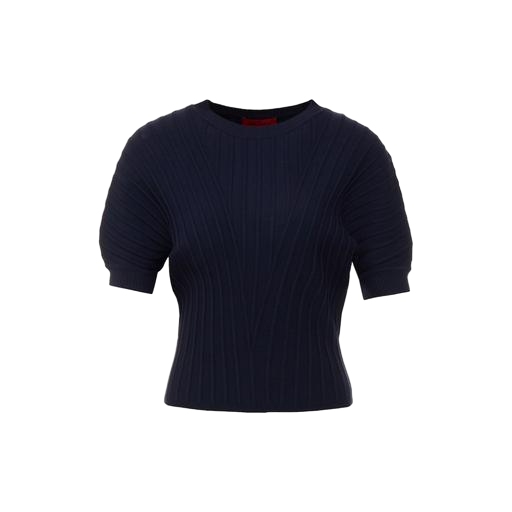
blue short-sleeve sweater top, blue ribbed-trim t-shirt, short-sleeve top, white background